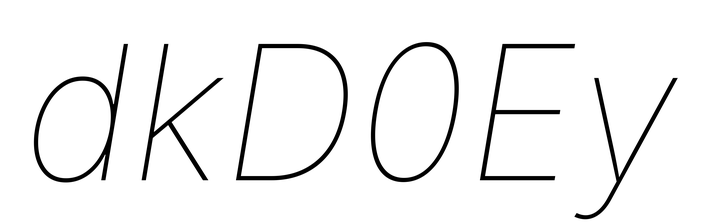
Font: Inter-Italic_Thin_Italic